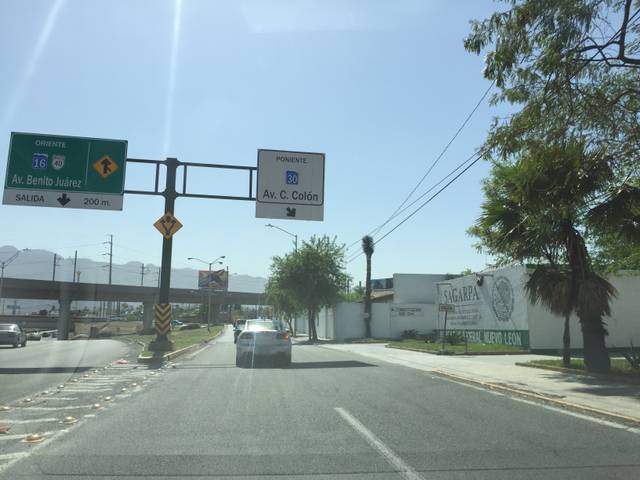
Region: Mexico
Coordinates: 25.682, -100.272